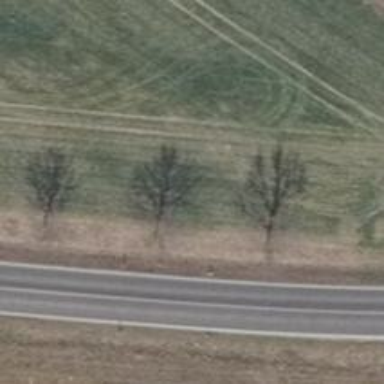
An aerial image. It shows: Deciduous broadleaved tree.